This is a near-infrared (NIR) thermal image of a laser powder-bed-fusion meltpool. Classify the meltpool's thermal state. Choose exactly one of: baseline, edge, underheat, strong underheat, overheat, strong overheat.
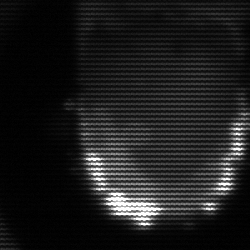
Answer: baseline